Aerial crown-view tile of a tropical tree (Barro Colorado Island, Panama), acquired 20250915:
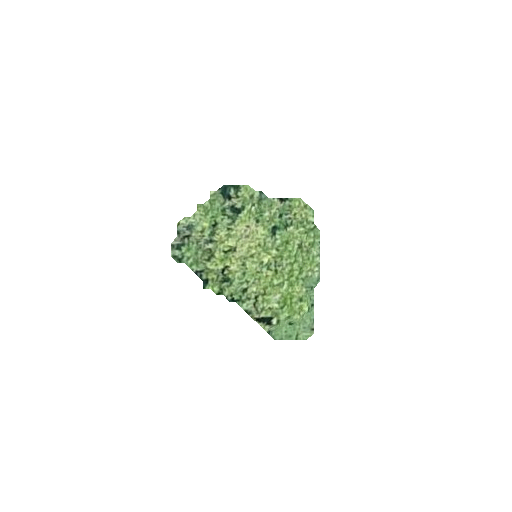
Species: Anacardium excelsum
GBIF accepted scientific name: Anacardium excelsum
Crown area: 22.311 m²